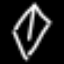
Label: diamond